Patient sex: M
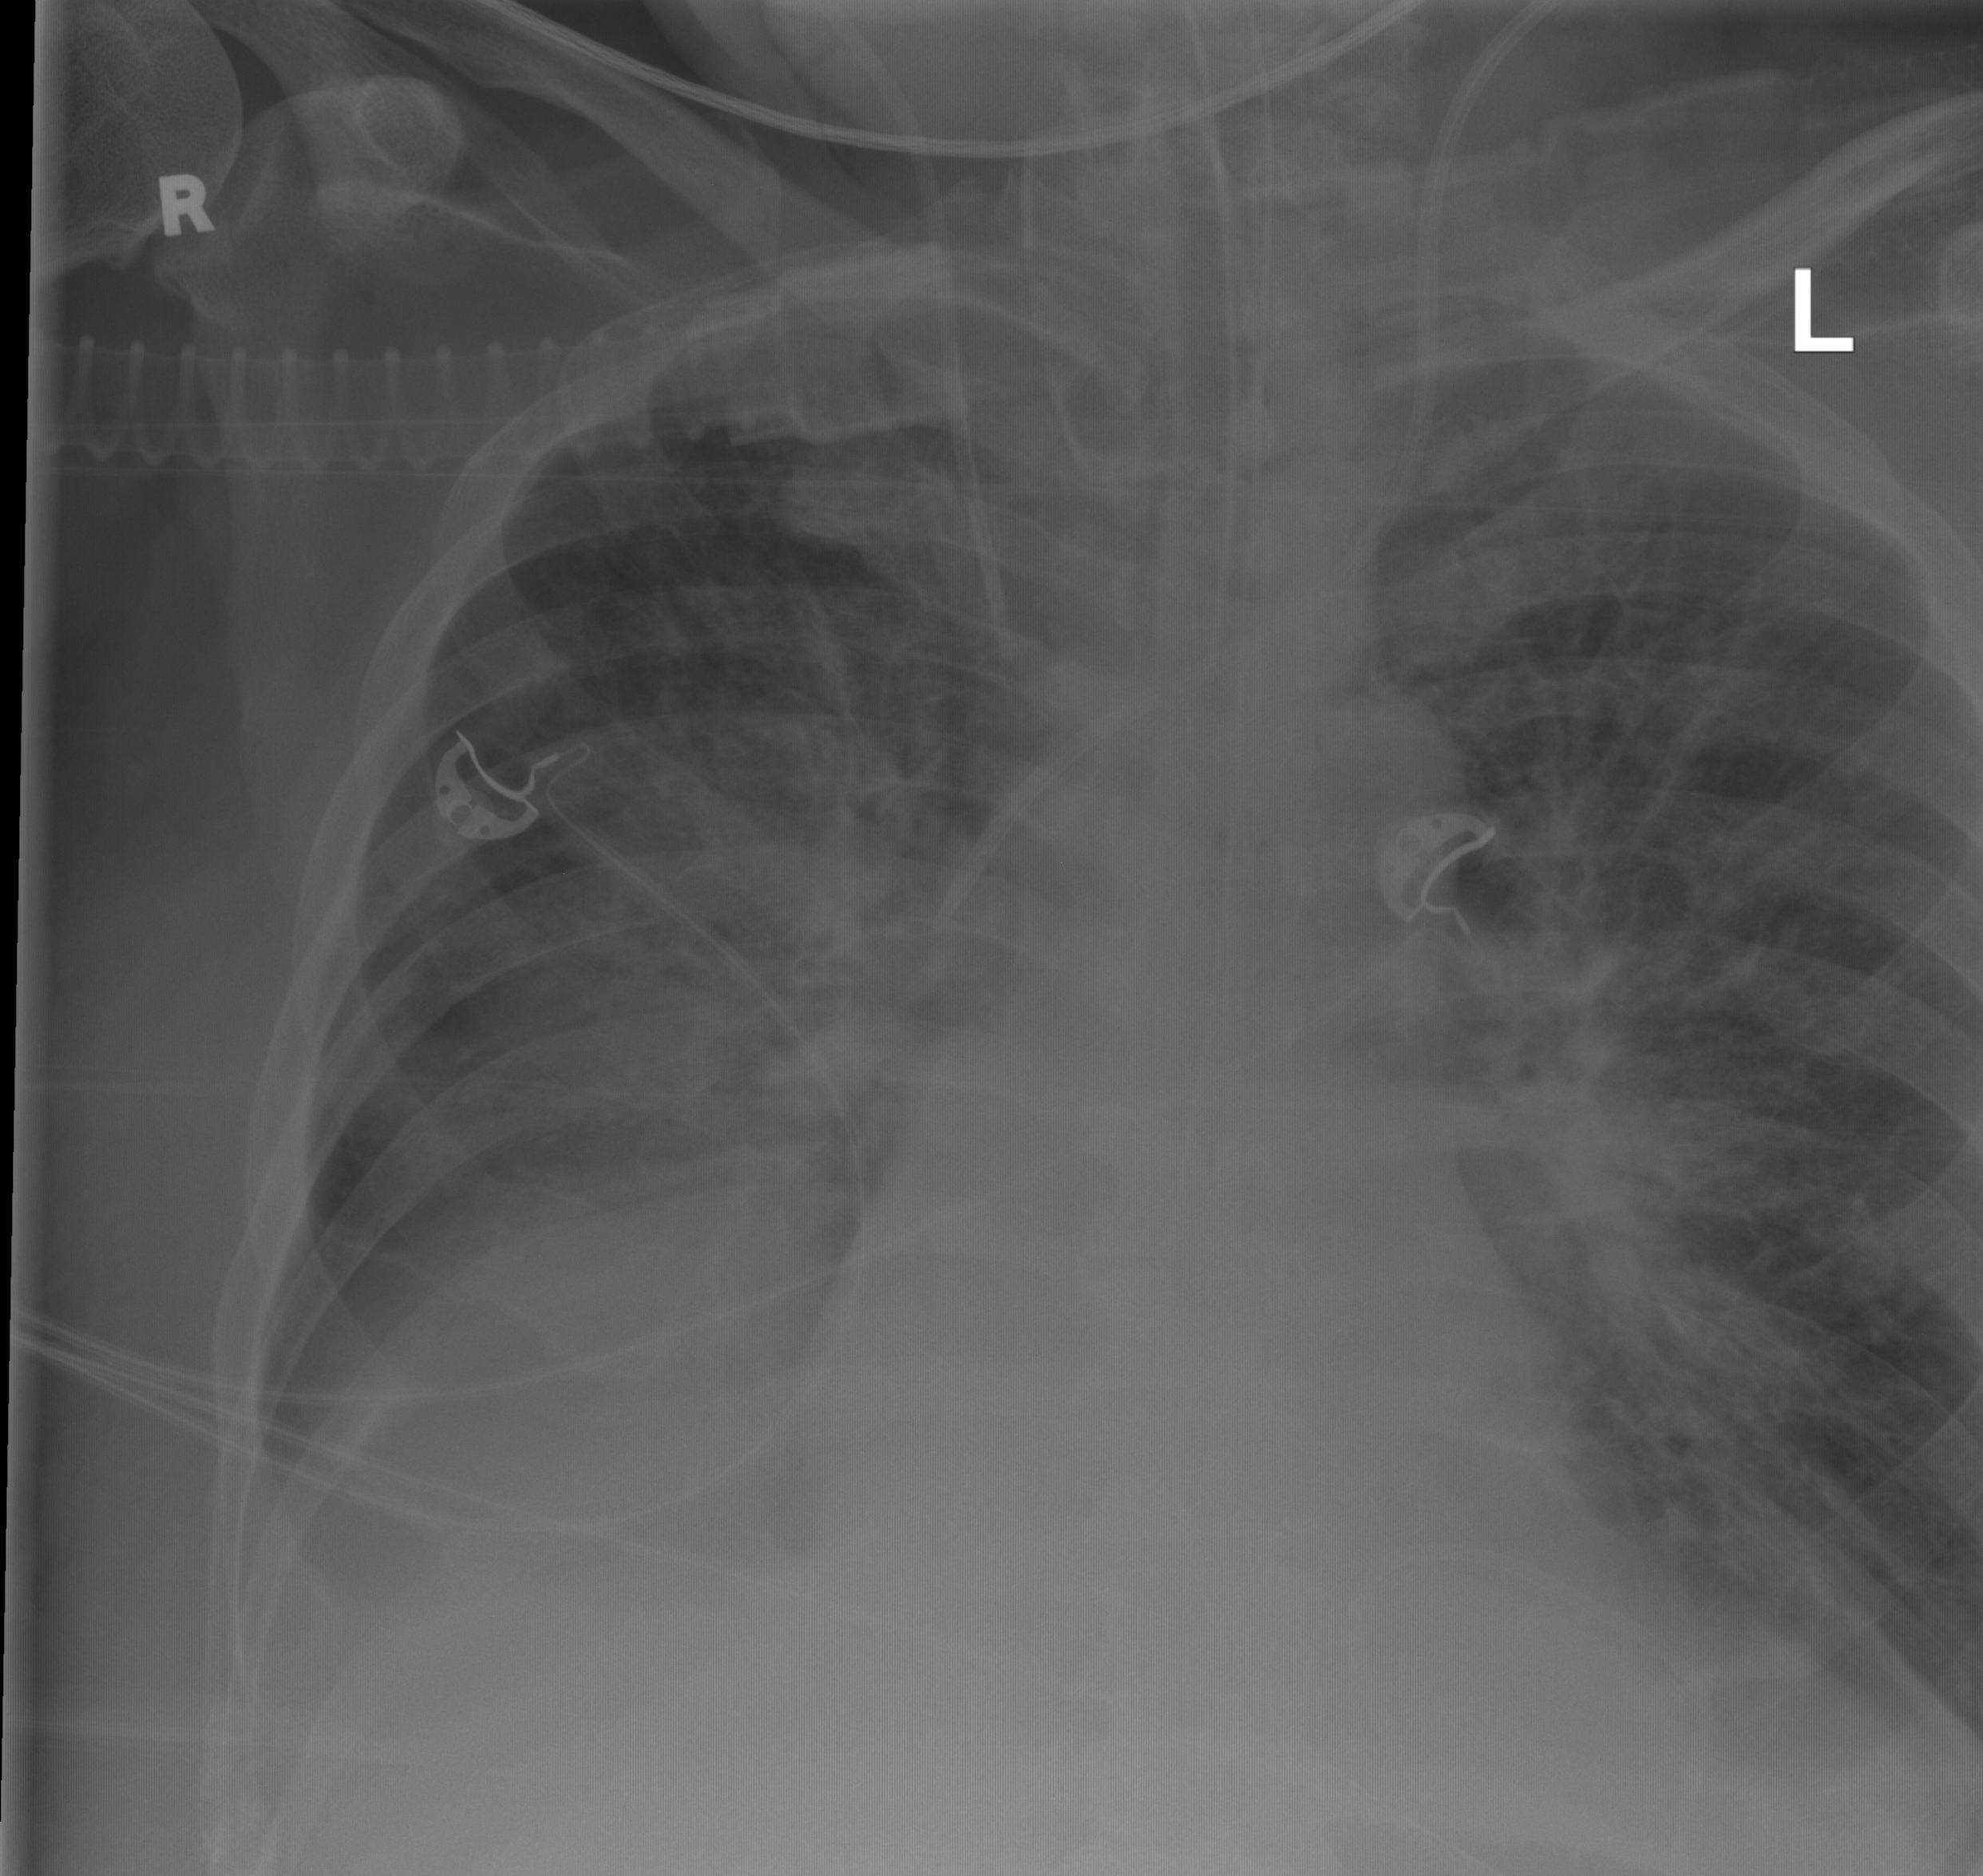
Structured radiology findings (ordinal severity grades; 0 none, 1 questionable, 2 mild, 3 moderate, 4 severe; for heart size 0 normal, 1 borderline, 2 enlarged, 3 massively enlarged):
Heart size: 0
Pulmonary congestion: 2
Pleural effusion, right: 2
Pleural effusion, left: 0
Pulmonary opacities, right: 0
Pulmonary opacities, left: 0
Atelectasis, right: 2
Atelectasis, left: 0